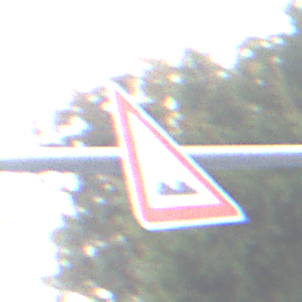
Verkehrszeichen: UnebeneFahrbahn
Umgebung: Outdoor, Urban
Tageszeit: SunriseSunset
Wetter: Clear
Licht: Natural
Jahreszeit: NotSpecified
Kontrast: LowContrast